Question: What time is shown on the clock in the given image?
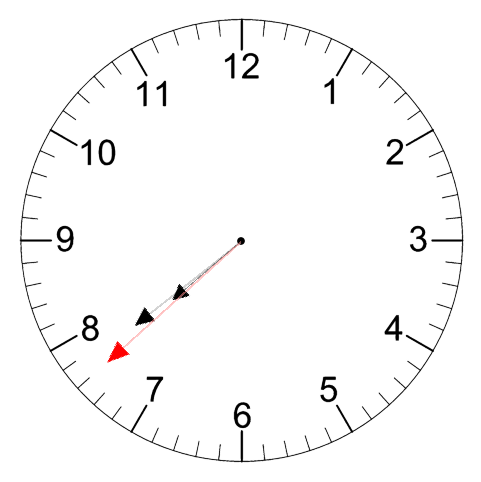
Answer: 07:38:38